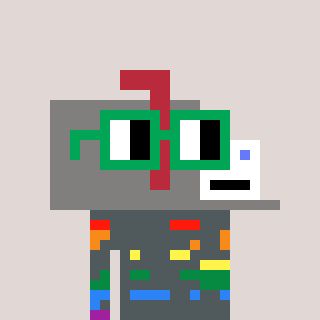
a pixel art character with square green glasses, a mailbox-shaped head and a grayscale-colored body on a warm background